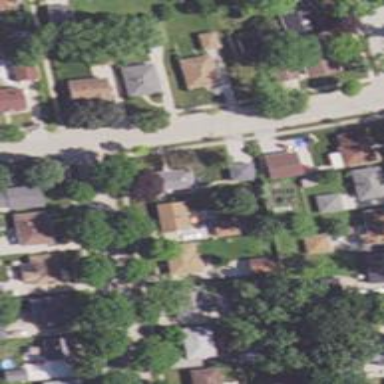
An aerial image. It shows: Neighborhood.